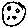
Label: moon